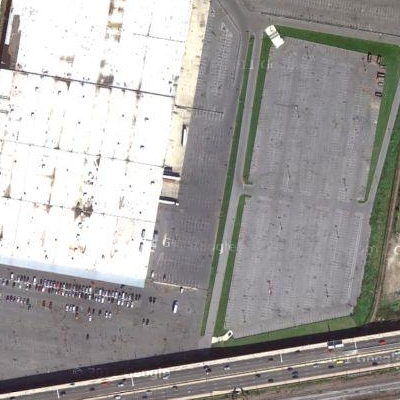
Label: Parking